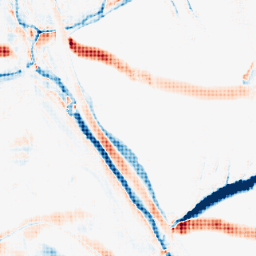
Category: morphological
Decomposition family: morphological_rect
Decomposition parameters: operation: average
width: 5
height: 20
Upsampling method: sinc_hamming
Upsampling parameters: scale: 8
kernel_size: 8
Upsampling scale: 8